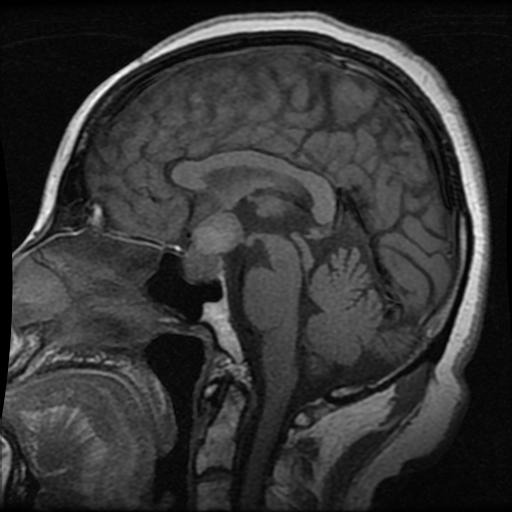
Label: pituitary